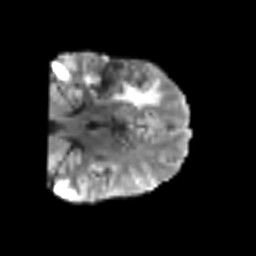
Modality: T2w
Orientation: coronal
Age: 60
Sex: male
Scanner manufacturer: siemens
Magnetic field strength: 3 T
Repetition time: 6.1 s
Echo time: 0.101 s